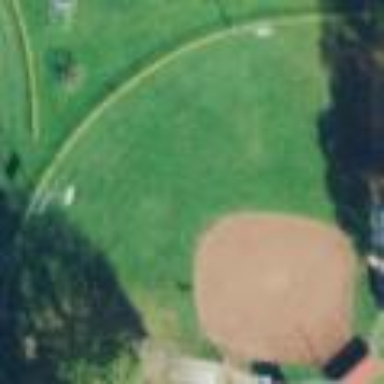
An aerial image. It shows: Baseball pitch for leisure land.